Interaction volume radius: 5 \u00c5
Interaction volume height: 30 \u00c5
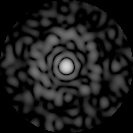
Disorder parameter: 0.8272